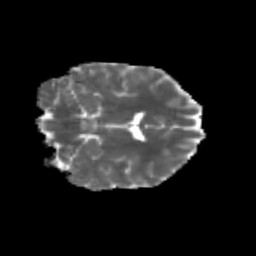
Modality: MD
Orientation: coronal
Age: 24
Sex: female
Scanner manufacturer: siemens
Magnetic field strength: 3 T
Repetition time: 3.5 s
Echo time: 0.113 s